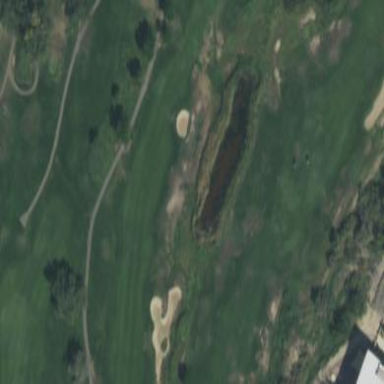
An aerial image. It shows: Golf fairway surrounded by grass.